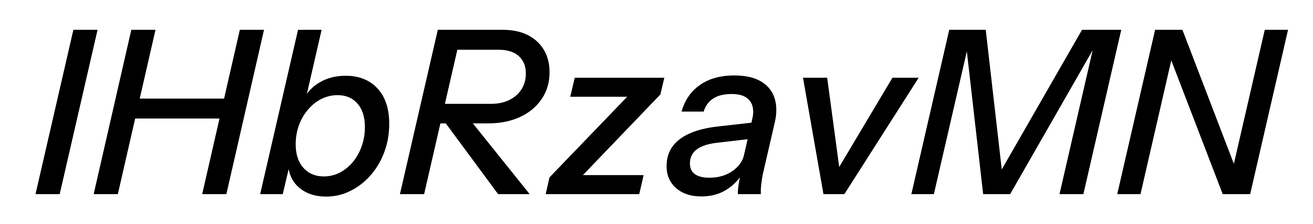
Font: InstrumentSans-Italic_Medium_Italic